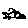
Label: fish